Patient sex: F
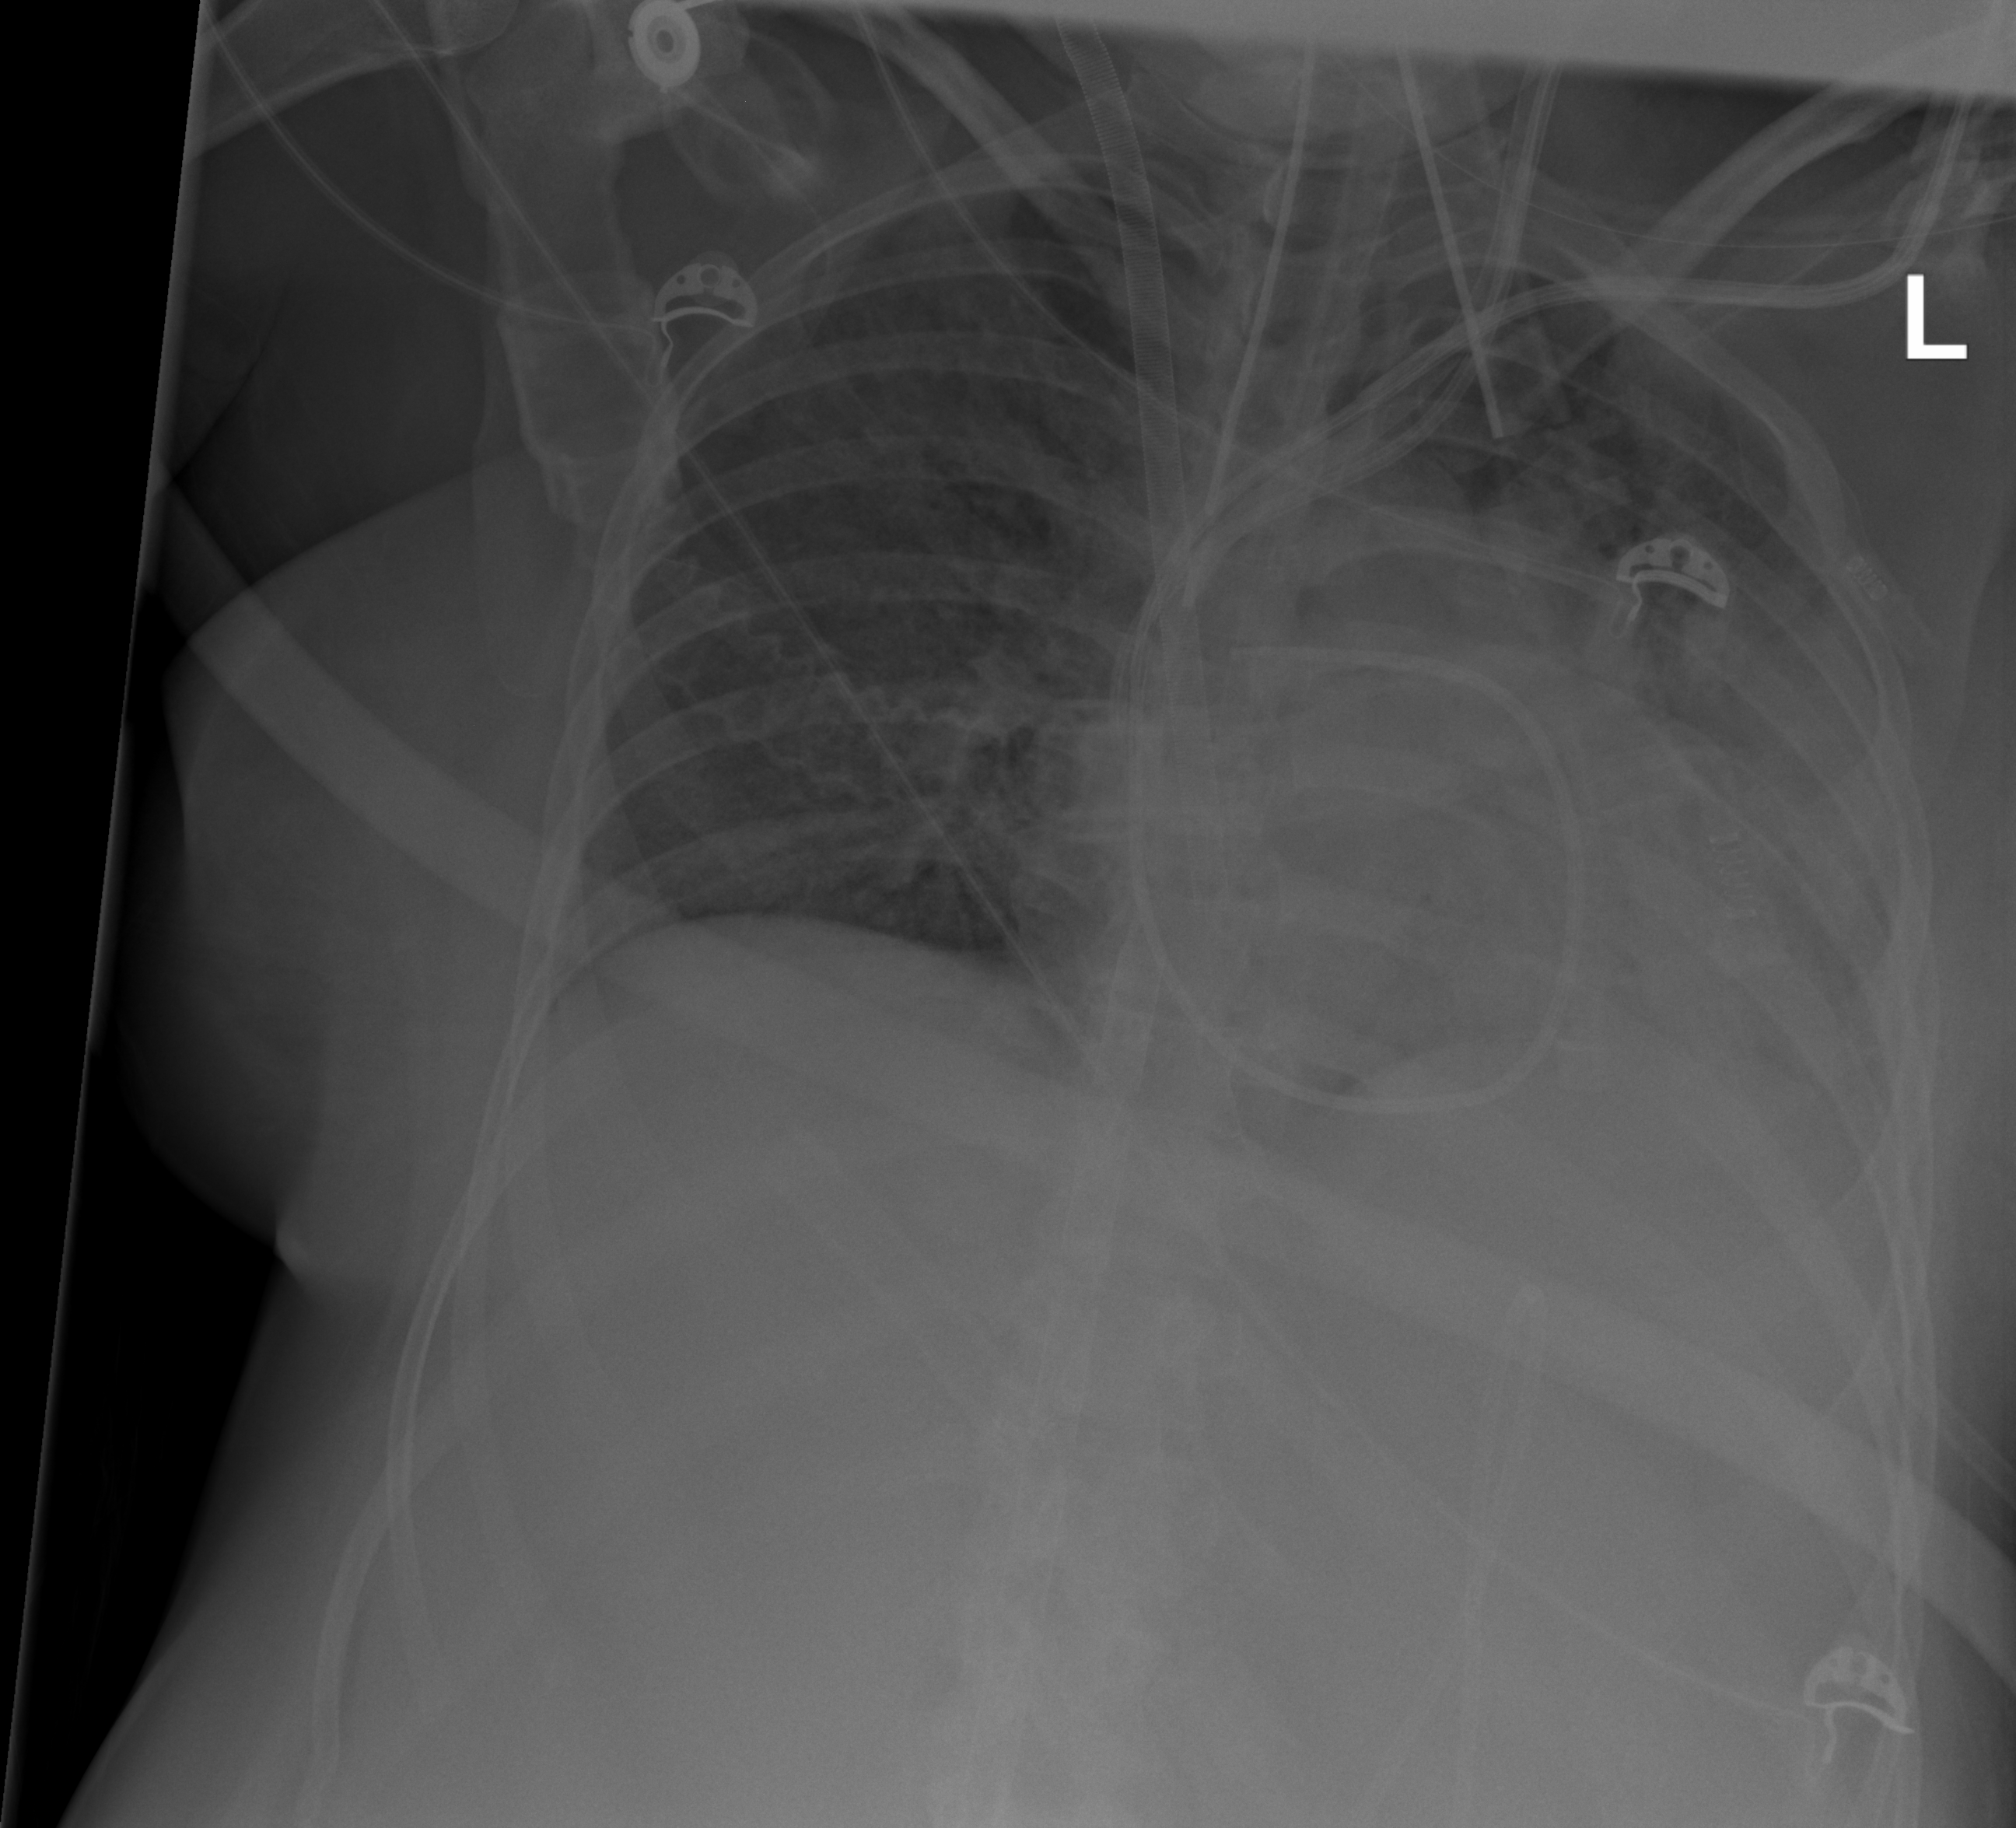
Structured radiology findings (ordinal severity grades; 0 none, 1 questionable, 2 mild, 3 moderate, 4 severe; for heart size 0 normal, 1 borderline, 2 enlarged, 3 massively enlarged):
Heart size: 2
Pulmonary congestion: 2
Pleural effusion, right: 0
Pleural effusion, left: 3
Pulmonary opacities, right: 2
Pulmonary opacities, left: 3
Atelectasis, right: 0
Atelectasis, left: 3